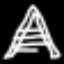
Label: The Eiffel Tower